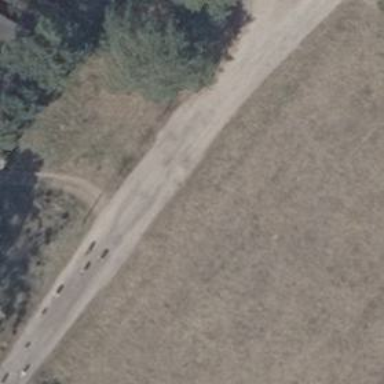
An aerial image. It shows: Compacted service road.